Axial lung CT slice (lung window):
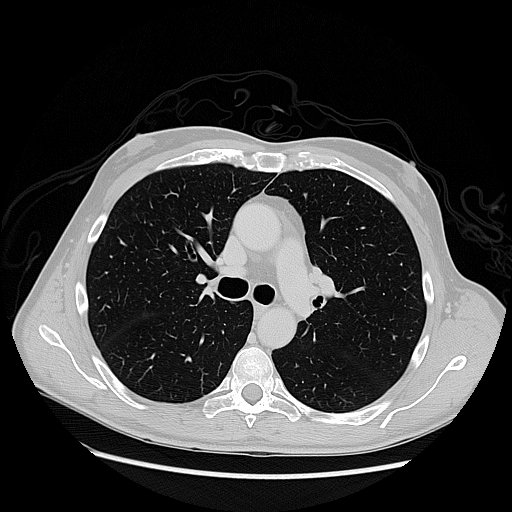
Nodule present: no